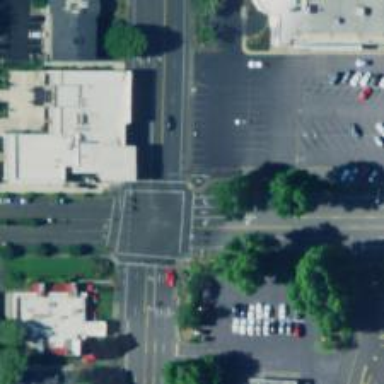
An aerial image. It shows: Solid stop line on the road marking.